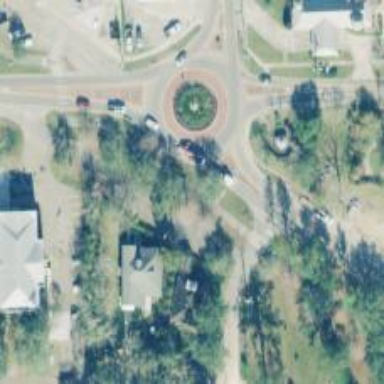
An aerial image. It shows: Roundabout on primary highway.